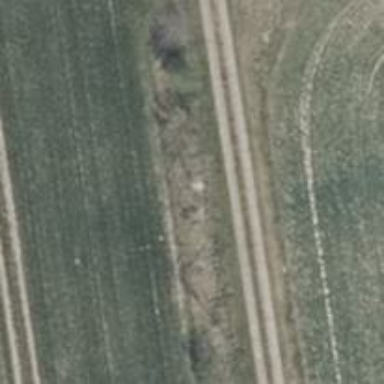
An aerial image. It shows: Grade2 track used by agricultural vehicles. The surface consists of concrete lanes.